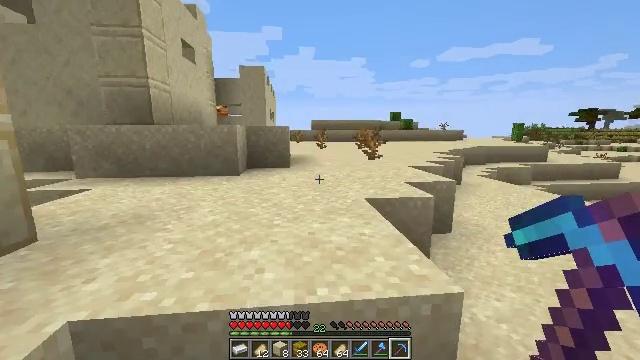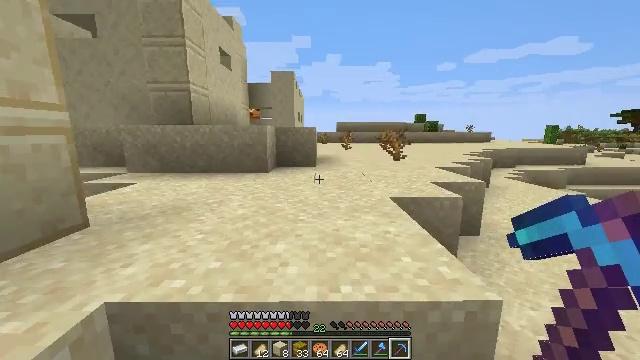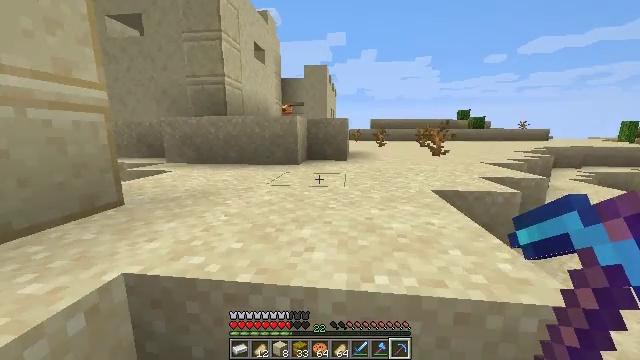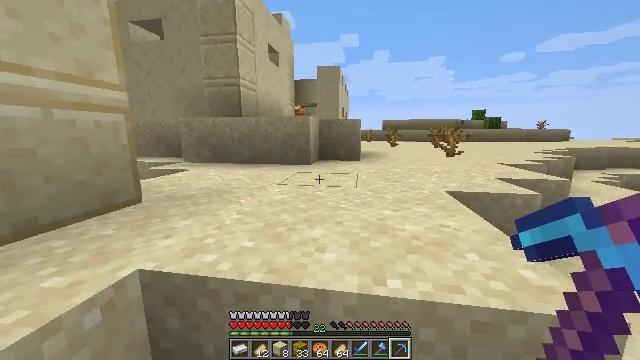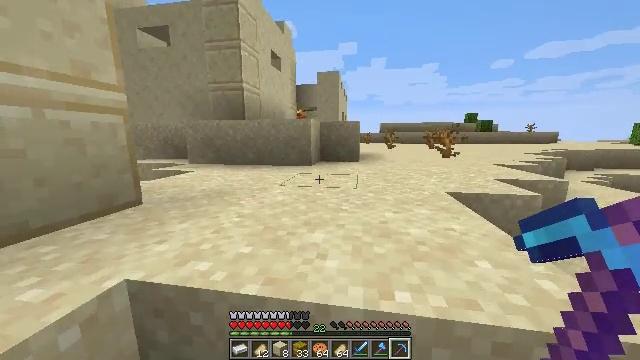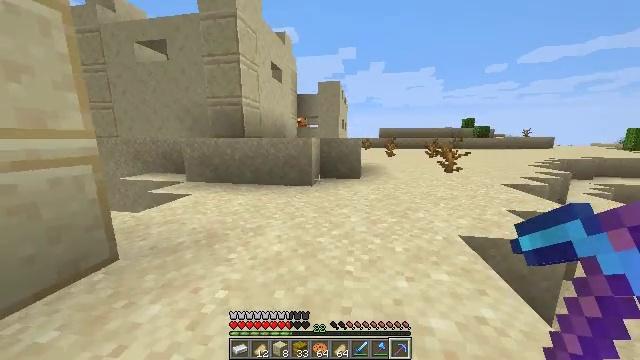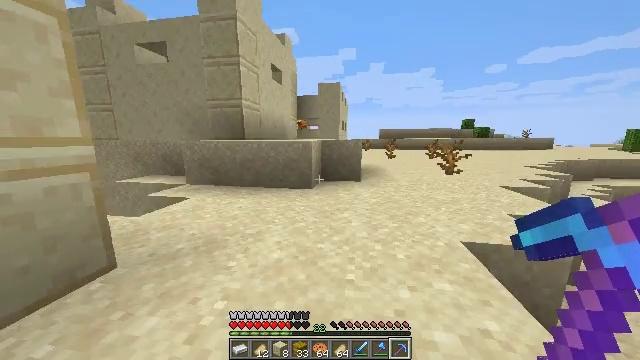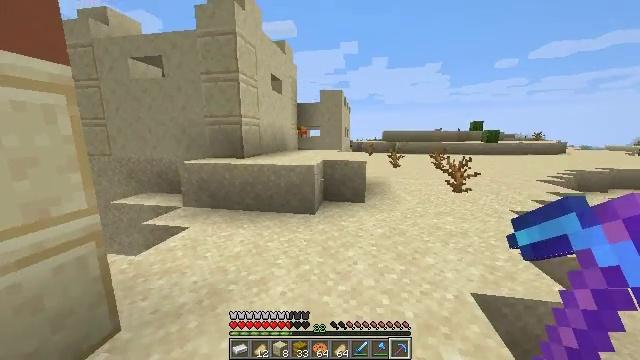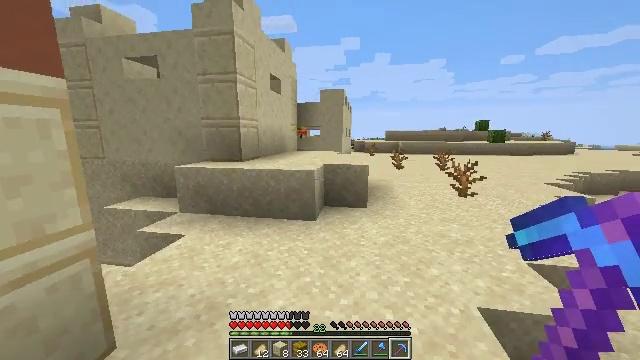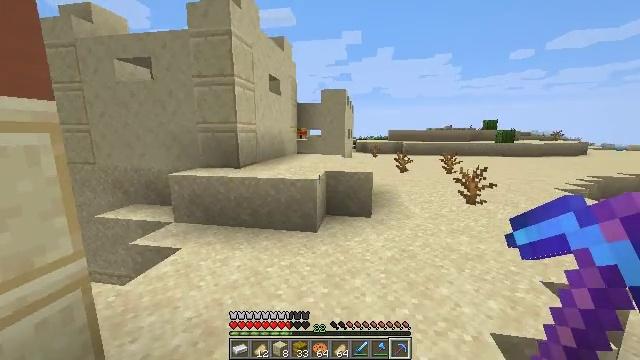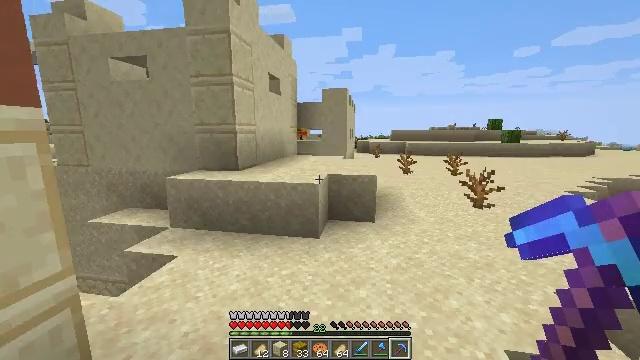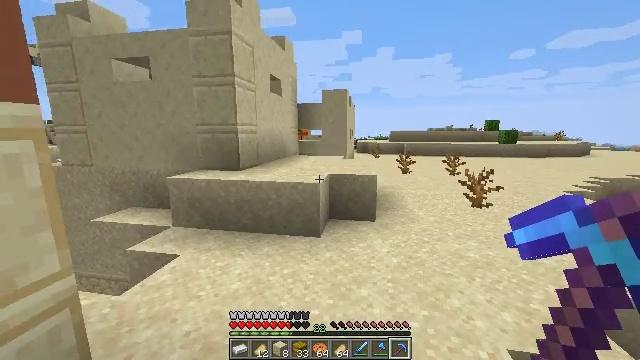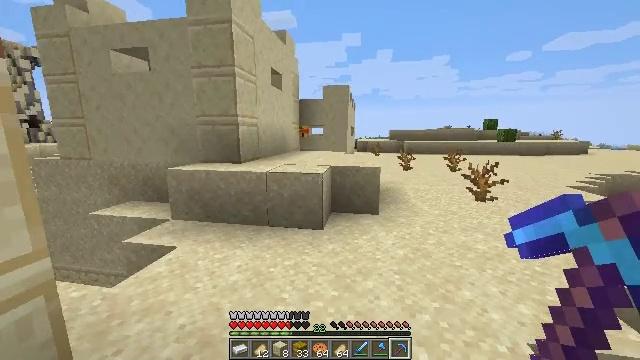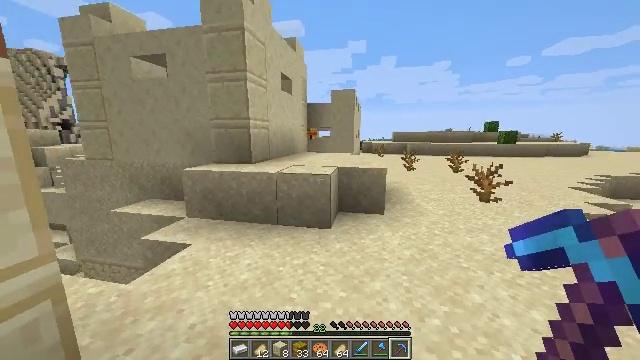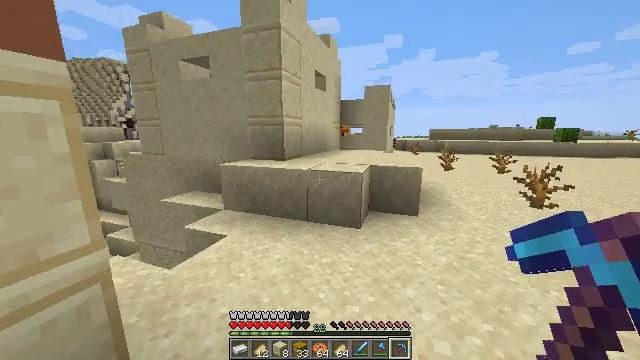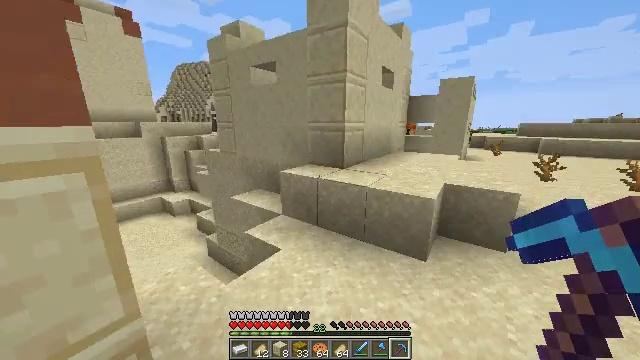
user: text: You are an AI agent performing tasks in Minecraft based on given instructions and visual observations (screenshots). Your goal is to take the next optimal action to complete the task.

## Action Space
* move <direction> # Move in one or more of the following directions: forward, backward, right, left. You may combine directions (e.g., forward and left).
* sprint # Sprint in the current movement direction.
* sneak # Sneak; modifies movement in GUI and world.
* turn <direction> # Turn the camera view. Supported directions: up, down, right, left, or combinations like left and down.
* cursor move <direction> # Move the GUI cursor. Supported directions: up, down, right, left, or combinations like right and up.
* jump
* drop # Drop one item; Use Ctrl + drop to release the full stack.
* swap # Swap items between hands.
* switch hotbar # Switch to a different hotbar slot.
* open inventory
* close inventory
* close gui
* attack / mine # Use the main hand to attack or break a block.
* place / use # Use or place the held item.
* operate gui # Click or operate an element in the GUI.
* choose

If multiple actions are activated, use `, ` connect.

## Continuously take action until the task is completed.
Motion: motion action
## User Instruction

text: Dig up some sand.
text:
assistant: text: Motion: move forward, sprint, turn left, jump
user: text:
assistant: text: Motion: move forward, sprint, turn left, jump
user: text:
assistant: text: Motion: move forward, sprint, turn left, jump
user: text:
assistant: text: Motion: move forward, sprint, jump
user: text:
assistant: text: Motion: move forward, jump
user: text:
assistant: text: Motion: move forward, jump
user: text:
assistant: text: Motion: move forward, jump
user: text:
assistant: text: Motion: move forward, jump
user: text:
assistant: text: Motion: move forward, jump
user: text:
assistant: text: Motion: move forward, sprint, jump
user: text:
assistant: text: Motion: move forward, sprint, jump
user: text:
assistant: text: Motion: move forward, sprint, jump
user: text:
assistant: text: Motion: move forward, sprint, turn left, jump
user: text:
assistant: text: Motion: move forward, turn left, jump
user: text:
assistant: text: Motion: move forward, turn left and down, jump
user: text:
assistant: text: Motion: move forward, turn left and down, jump
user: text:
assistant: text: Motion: move forward, turn left and down
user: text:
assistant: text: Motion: move forward, turn left and down
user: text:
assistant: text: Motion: move forward, turn left
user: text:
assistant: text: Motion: turn left
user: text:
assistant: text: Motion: turn left
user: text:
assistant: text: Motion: turn left
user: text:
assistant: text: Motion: turn left
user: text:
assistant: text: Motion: turn left
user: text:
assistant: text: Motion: turn left
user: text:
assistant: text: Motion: no_op
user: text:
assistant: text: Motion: turn left
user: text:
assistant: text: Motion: no_op
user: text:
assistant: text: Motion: turn right
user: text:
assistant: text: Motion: turn right and down